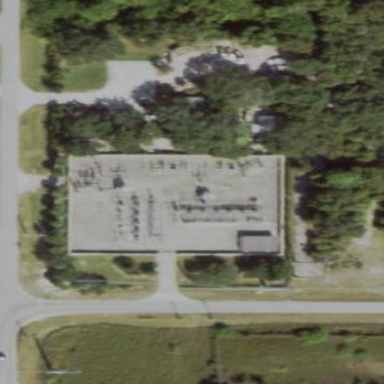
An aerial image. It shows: Outdoor power substation surrounded by noise barrier wall. The substation operates at the distribution level.